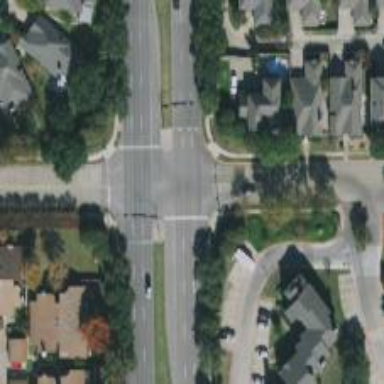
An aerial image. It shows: Secondary road with separate sidewalks.